Interaction volume radius: 5 \u00c5
Interaction volume height: 10 \u00c5
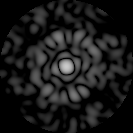
Disorder parameter: 0.8795